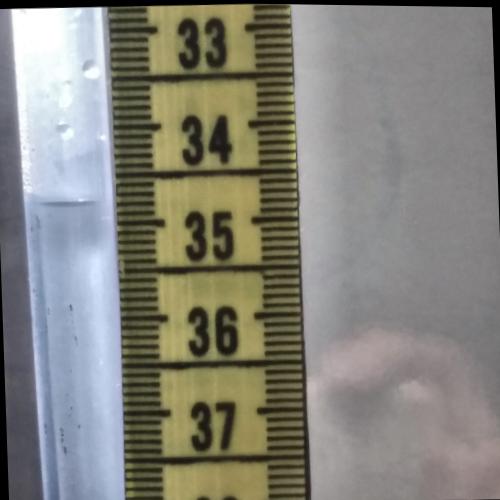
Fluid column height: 34.8 cm